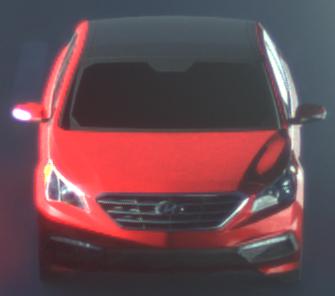
Make: Hyundai
Model: Sonata
Detailed model: Gen. 7
Model produced from: 2015
Model produced until: 2017
Doors: 4
Color: red
Road condition: dry road
Daytime: morning or afternoon
Contrast: high contrast